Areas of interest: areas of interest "Huangpu Theater"
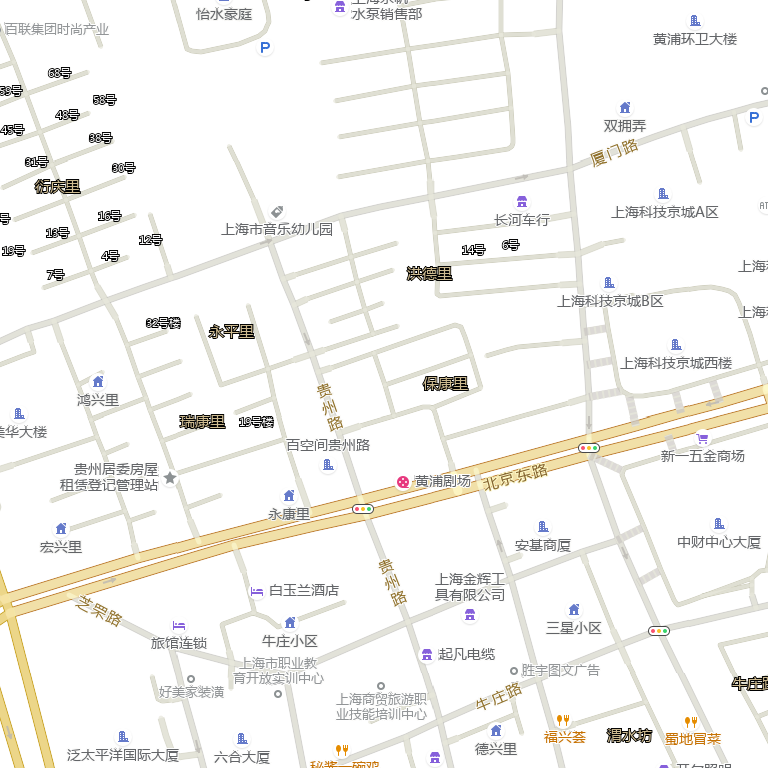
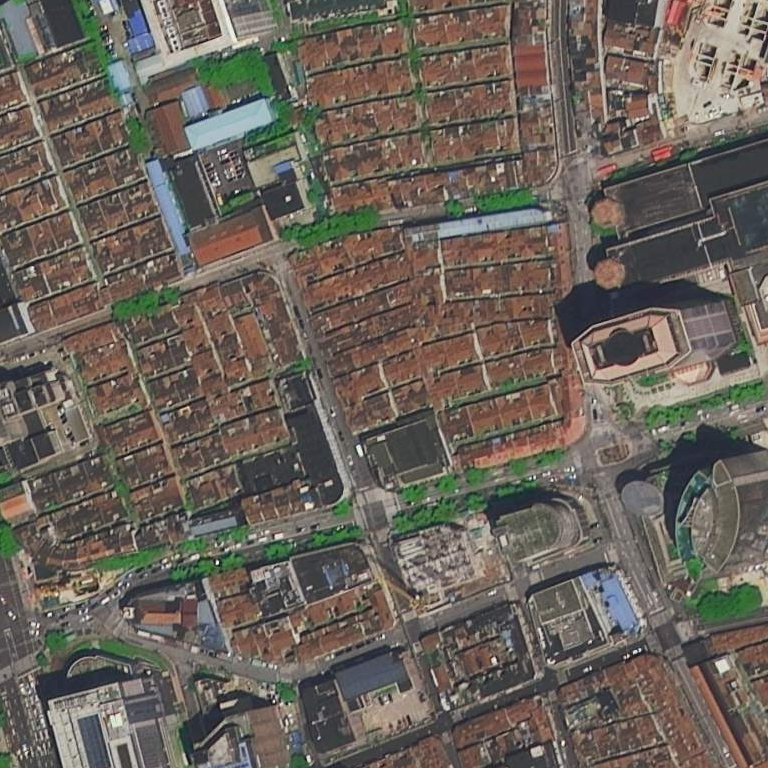